Interaction volume radius: 5 \u00c5
Interaction volume height: 20 \u00c5
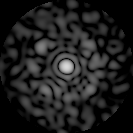
Disorder parameter: 0.8594